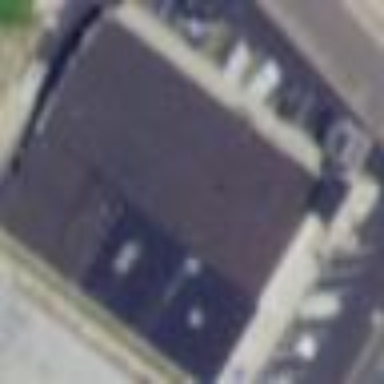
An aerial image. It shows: Retail building.